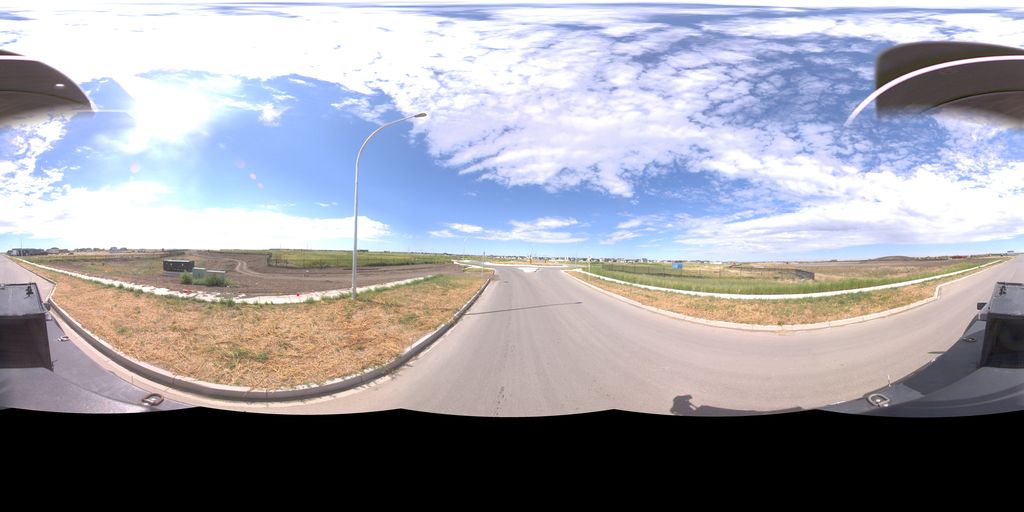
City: saskatoon